Interaction volume radius: 5 \u00c5
Interaction volume height: 15 \u00c5
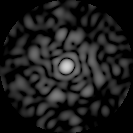
Disorder parameter: 0.8288